Question: Using Bootstrap 3 in rails 4 app, I'm calling a modal with:
'''
<a href="#myModal" data-target="#myModal" role="button" data-toggle="modal"><span class="glyphicon glyphicon-plus"></span> New Listing</a>
<!-- Modal -->
<div class="modal fade" id="myModal" tabindex="-1" role="dialog" aria-labelledby="myModalLabel" aria-hidden="true">
<div class="modal-dialog">
<div class="modal-content">
<div class="modal-header">
<button type="button" class="close" data-dismiss="modal" aria-hidden="true">&times;</button>
<h4 class="modal-title" id="myModalLabel">Hey, wait a second!</h4>
</div>
<div class="modal-body">
In order to blah blah...!
</div>
<div class="modal-footer">
<button type="button" class="btn btn-default" data-dismiss="modal">Cancel</button>
<%= link_to "Sign Out", destroy_user_session_path, type: "button" , class: "btn btn-primary" , method: :delete %>
</div>
</div><!-- /.modal-content -->
</div><!-- /.modal-dialog -->
</div><!-- /.modal -->
'''
Everything is working well, except when I the modal executes, it's pushed off the right of the screen:

My modal CSS is:
'''
.modal {
position: fixed;
top: 0;
right: 0;
bottom: 0;
left: 0;
z-index: 1040;
display: none;
overflow: auto;
overflow-y: scroll;
}
'''
I tried changing position to absolute, but that doesn't solve the issue.
Any recs?
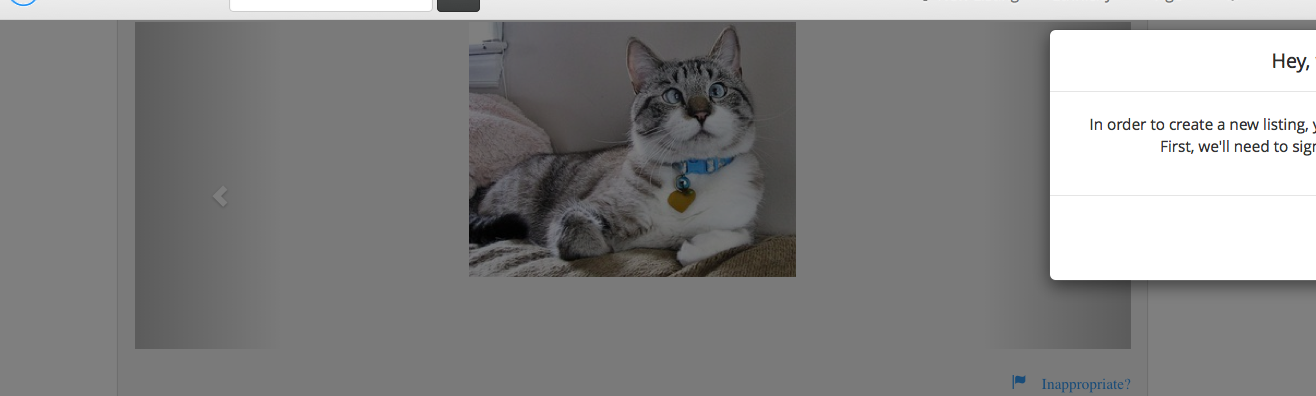
Answer: Turns out it was a CSS issue. I'm using a bootstrap theme from Bootswatch. After overriding Bootswatch's modal CSS elements with the standard bootstrap code, all was fixed. Thanks.